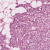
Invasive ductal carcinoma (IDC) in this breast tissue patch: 1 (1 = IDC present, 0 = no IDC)